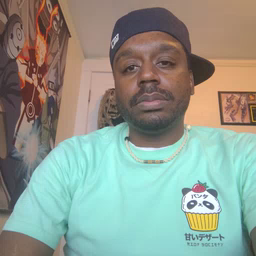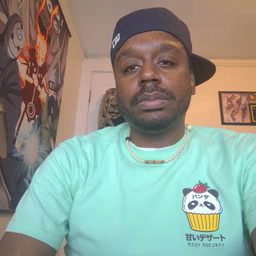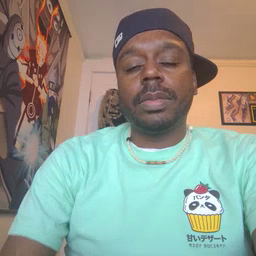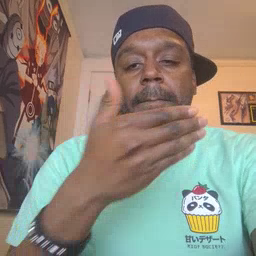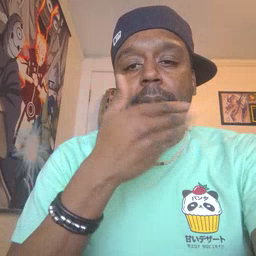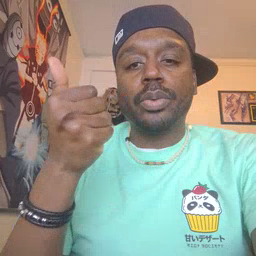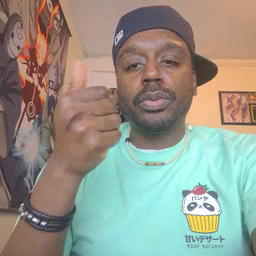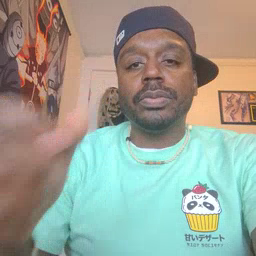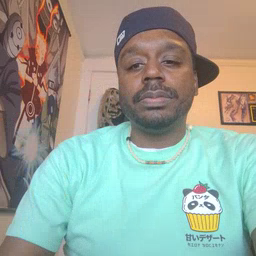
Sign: better